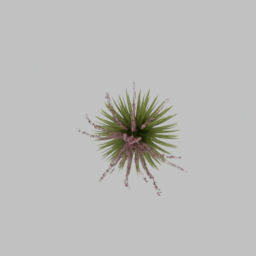
Label: nature